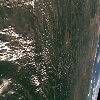
Label: land